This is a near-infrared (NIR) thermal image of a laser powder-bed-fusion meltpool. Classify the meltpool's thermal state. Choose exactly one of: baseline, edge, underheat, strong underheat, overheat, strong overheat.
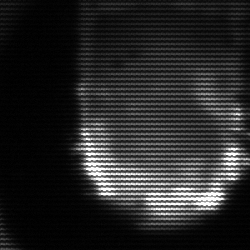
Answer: baseline